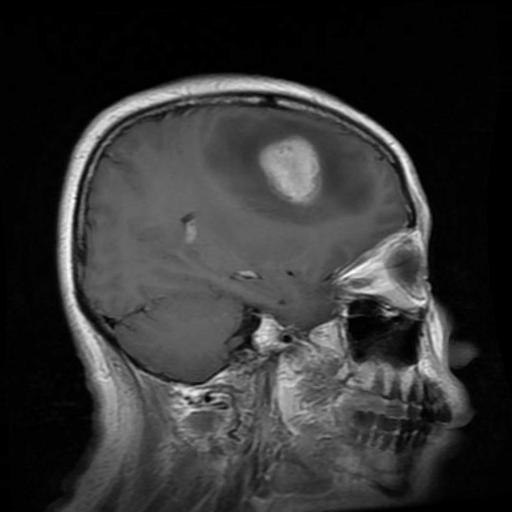
Label: meningioma